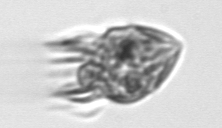
Label: Strombidium_morphotype1